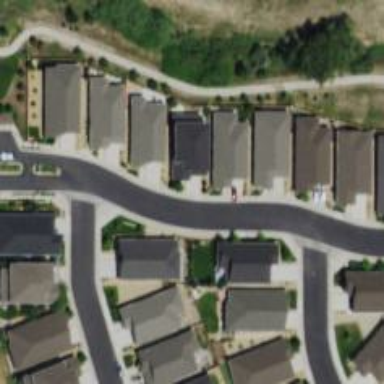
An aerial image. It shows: Driveway.